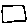
Label: square